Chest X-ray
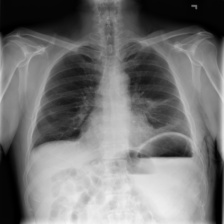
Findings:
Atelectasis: positive
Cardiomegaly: negative
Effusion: negative
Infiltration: negative
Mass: negative
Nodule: negative
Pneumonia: negative
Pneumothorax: negative
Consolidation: negative
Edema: negative
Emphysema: positive
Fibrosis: negative
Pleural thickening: negative
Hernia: negative